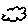
Label: cloud